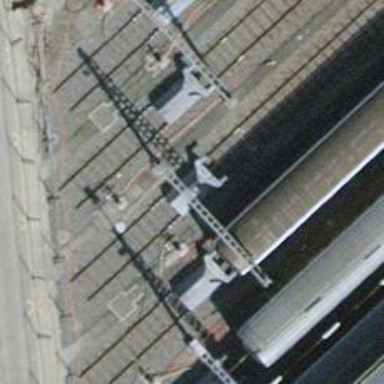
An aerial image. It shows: Railway buffer stop.